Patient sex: M
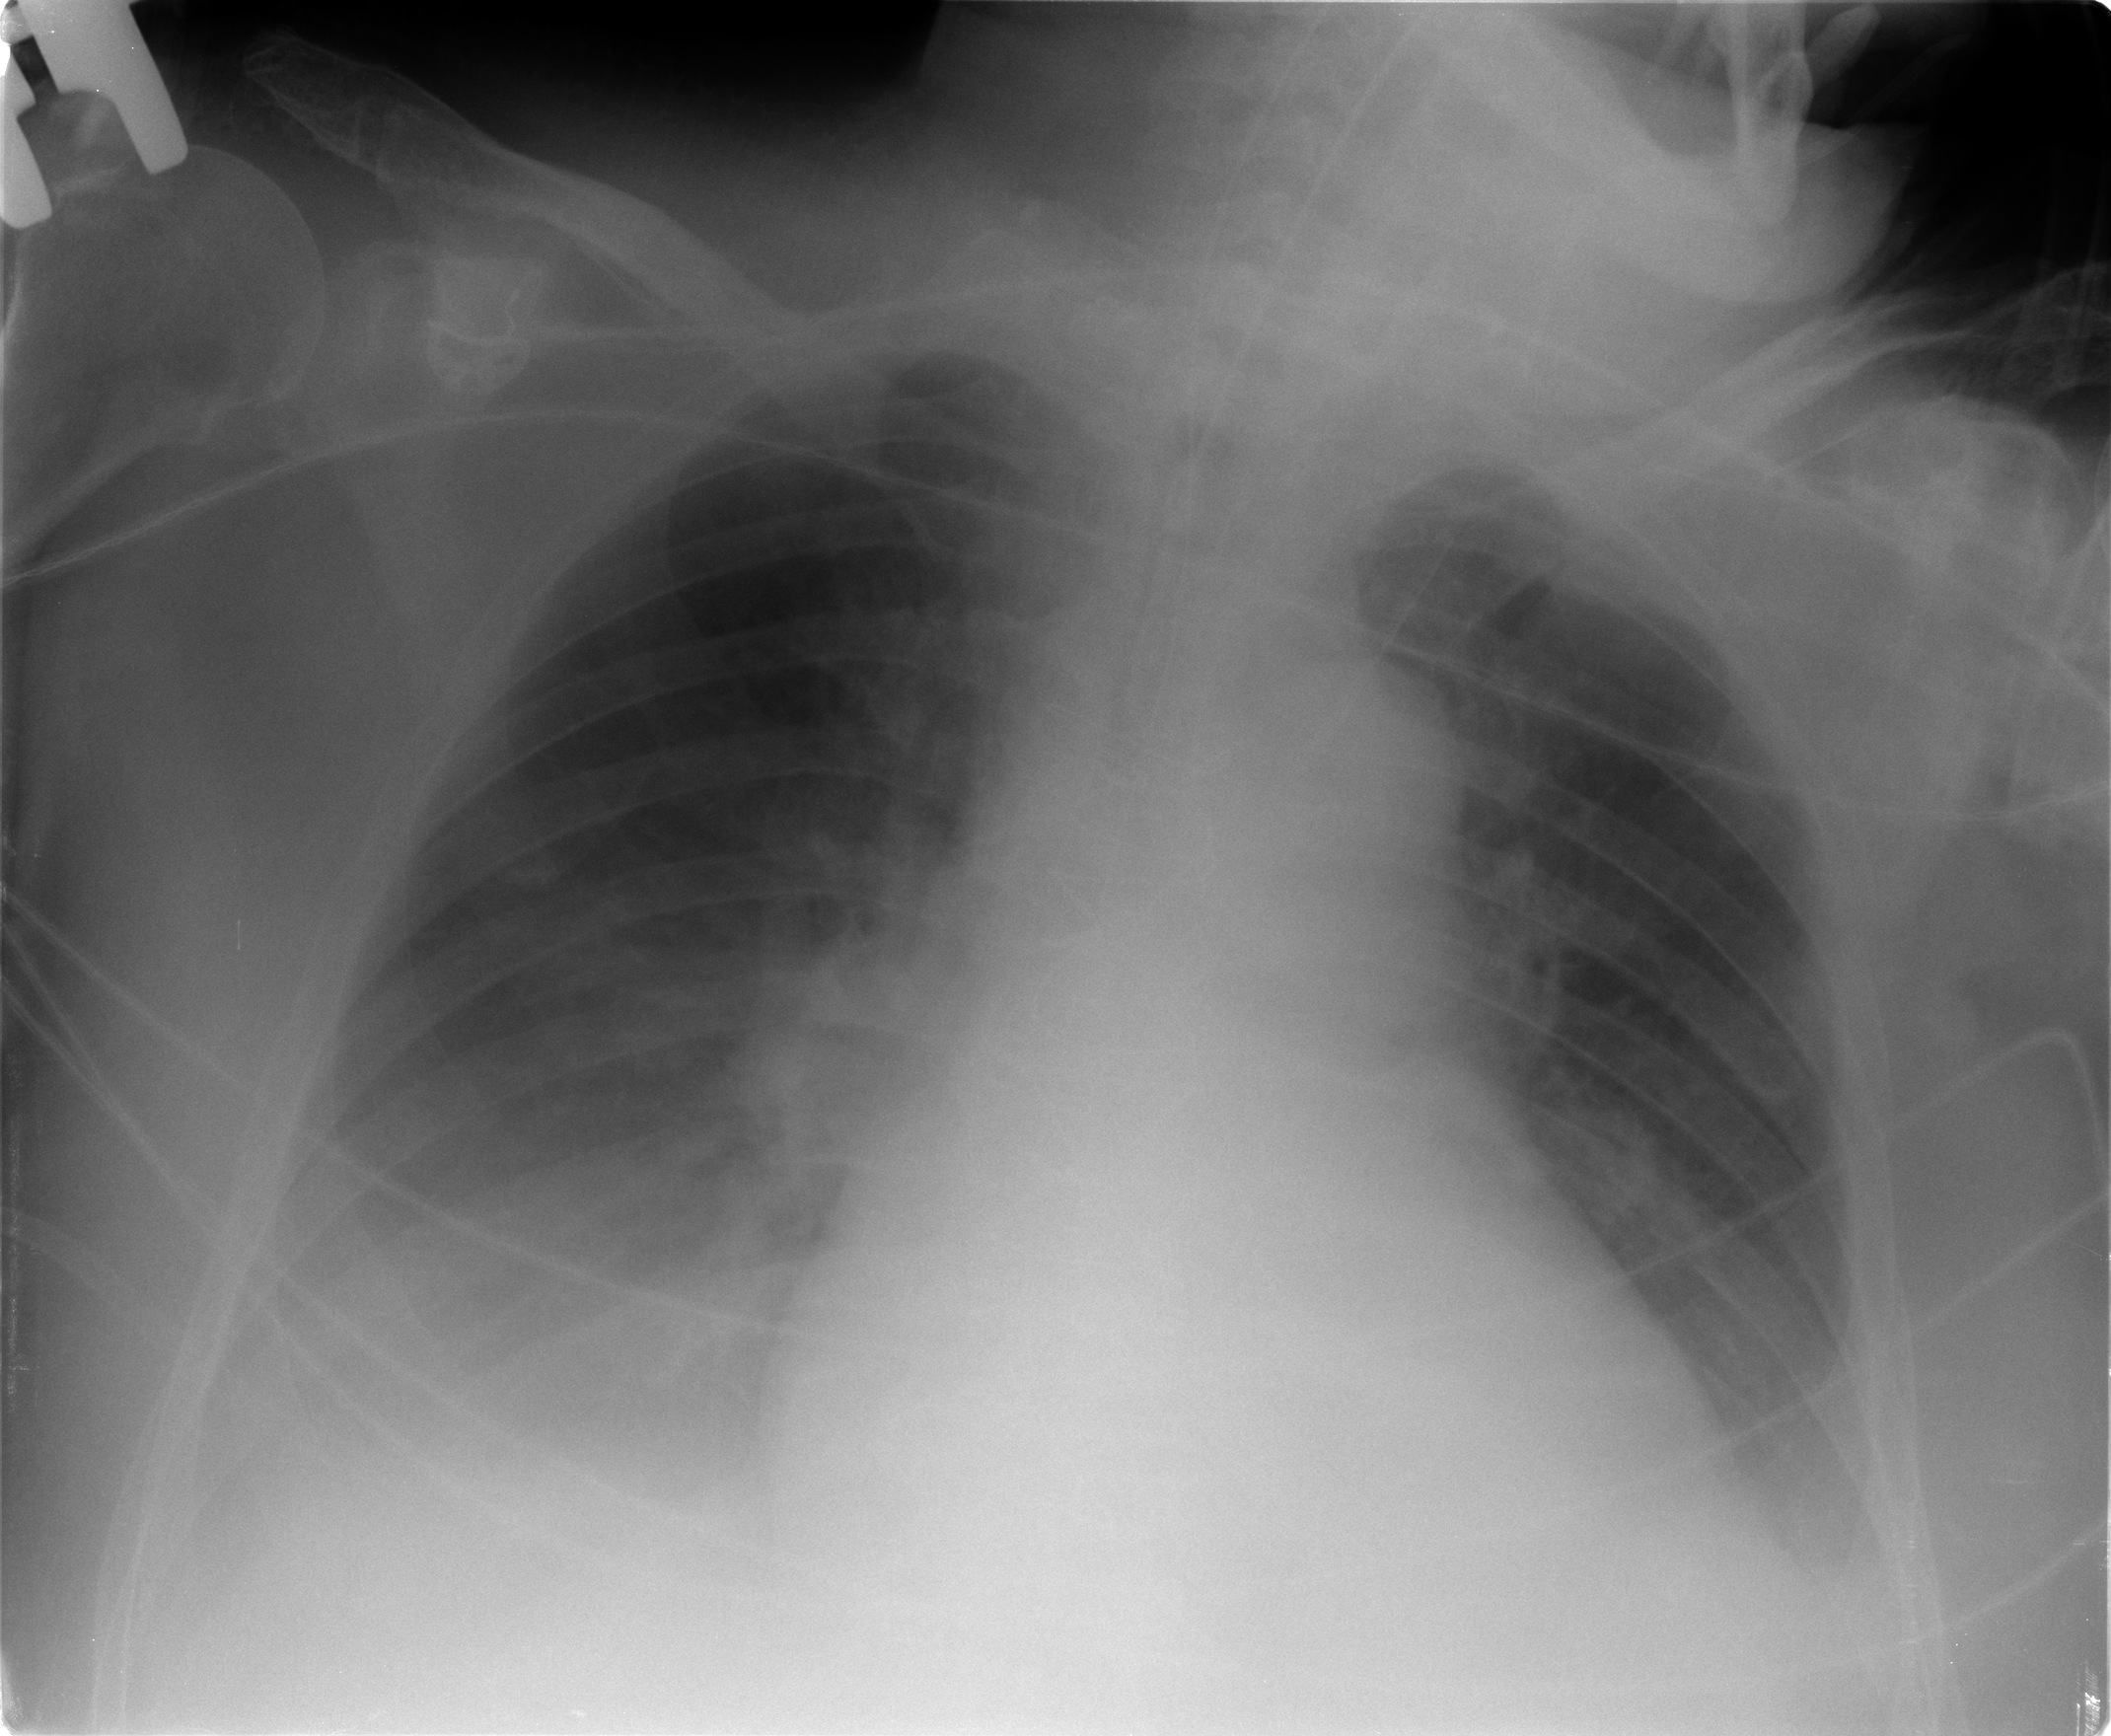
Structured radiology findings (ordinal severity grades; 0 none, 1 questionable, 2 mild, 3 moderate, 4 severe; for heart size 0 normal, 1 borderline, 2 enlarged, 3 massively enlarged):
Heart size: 2
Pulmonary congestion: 2
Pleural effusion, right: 2
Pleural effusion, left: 2
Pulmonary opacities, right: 1
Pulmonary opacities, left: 0
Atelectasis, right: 2
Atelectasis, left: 2